Question: The effect I want looks like this ->

I was wondering whether there is an easier way to do this in css/js ? Or is there any library to implement it?
And what if the shape is not a straight line but an irregular curve line?
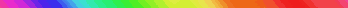
Answer: No t exactly like it but try this
'''
.rainbow{
width:200px;
height:20px;
background: -webkit-linear-gradient(left, red,orange,yellow,green,blue,indigo,violet);
background: -moz-linear-gradient(left, red,orange,yellow,green,blue,indigo,violet,red);
background: -o-linear-gradient(left, red,orange,yellow,green,blue,indigo,violet,red);
background: -ms-linear-gradient(left, red,orange,yellow,green,blue,indigo,violet,red);
background: linear-gradient(to right, red,orange,yellow,green,blue,indigo,violet,red);
background-repeat:repeat-x;
-webkit-animation:go 1s linear infinite;
-moz-animation:go 1s linear infinite;
-o-animation:go 1s linear infinite;
-ms-animation:go 1s linear infinite;
animation:go 1s linear infinite;
}
@-webkit-keyframes go{
0%{background-position:0;}
100%{background-position:200px 0;}
}
@-moz-keyframes go{
0%{background-position:0;}
50%{background-position:100px 0;}
100%{background-position:200px 0;}
}
@-o-keyframes go{
0%{background-position:0;}
100%{background-position:200px 0;}
}
@-ms-keyframes go{
0%{background-position:0;}
100%{background-position:200px 0;}
}
@keyframes go{
0%{background-position:0;}
100%{background-position:200px 0;}
}
'''
'''
<div class="rainbow"></div>
'''
With width reduced
'''
.rainbow{
width:200px;
height:5px;
background: -webkit-linear-gradient(left, red,orange,yellow,green,blue,indigo,violet);
background: -moz-linear-gradient(left, red,orange,yellow,green,blue,indigo,violet,red);
background: -o-linear-gradient(left, red,orange,yellow,green,blue,indigo,violet,red);
background: -ms-linear-gradient(left, red,orange,yellow,green,blue,indigo,violet,red);
background: linear-gradient(to right, red,orange,yellow,green,blue,indigo,violet,red);
background-repeat:repeat-x;
-webkit-animation:go 1s linear infinite;
-moz-animation:go 1s linear infinite;
-o-animation:go 1s linear infinite;
-ms-animation:go 1s linear infinite;
animation:go 1s linear infinite;
}
@-webkit-keyframes go{
0%{background-position:0;}
100%{background-position:200px 0;}
}
@-moz-keyframes go{
0%{background-position:0;}
50%{background-position:100px 0;}
100%{background-position:200px 0;}
}
@-o-keyframes go{
0%{background-position:0;}
100%{background-position:200px 0;}
}
@-ms-keyframes go{
0%{background-position:0;}
100%{background-position:200px 0;}
}
@keyframes go{
0%{background-position:0;}
100%{background-position:200px 0;}
}
'''
'''
<div class="rainbow"></div>
'''